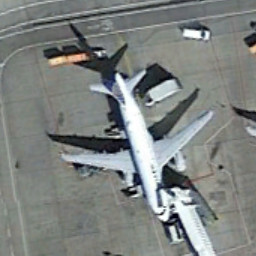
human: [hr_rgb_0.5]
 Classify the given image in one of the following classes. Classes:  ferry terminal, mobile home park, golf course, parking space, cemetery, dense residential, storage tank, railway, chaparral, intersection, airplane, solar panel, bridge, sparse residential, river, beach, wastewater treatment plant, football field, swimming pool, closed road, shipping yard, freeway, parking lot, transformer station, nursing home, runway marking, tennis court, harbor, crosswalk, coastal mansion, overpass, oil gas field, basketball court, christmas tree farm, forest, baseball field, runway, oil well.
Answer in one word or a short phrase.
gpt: airplane